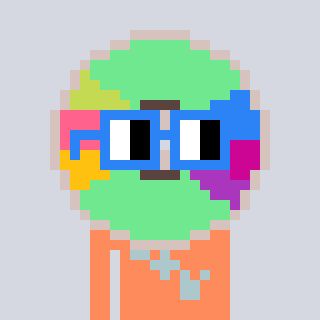
a pixel art character with square blue glasses, a cd-shaped head and a peachy-colored body on a cool background